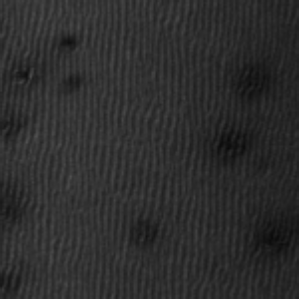
Label: frost